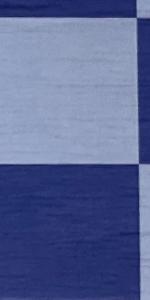
Label: Empty